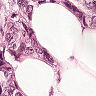
Metastatic tissue present: yes